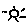
Label: sun